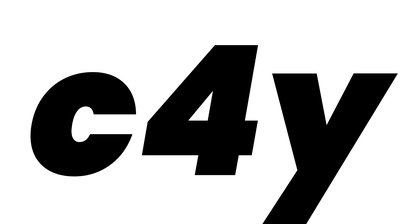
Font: Poppins-BlackItalic